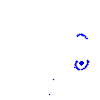
Particle: electron